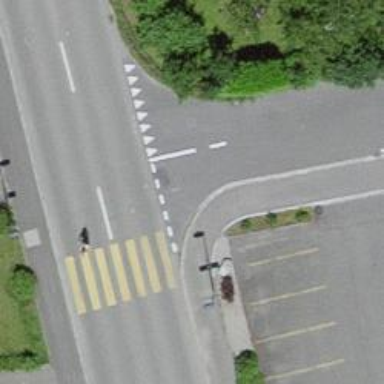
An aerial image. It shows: Road with "give way" sign.